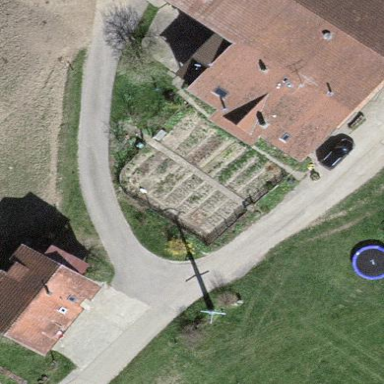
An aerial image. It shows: Garden area designed specifically for growing vegetables.